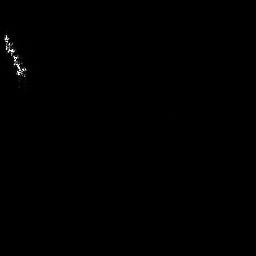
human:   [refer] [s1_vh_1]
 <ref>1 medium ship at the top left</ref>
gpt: <box>[[0, 12, 10, 33, 0]]</box>